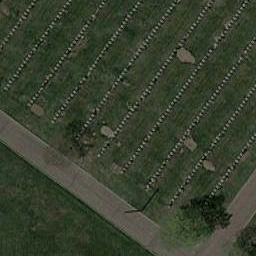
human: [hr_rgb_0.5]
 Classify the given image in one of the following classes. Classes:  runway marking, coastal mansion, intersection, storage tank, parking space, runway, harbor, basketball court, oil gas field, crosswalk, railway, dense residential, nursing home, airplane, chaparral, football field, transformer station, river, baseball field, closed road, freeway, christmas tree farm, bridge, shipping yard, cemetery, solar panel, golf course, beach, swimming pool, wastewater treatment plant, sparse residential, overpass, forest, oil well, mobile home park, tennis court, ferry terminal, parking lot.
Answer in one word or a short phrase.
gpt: cemetery